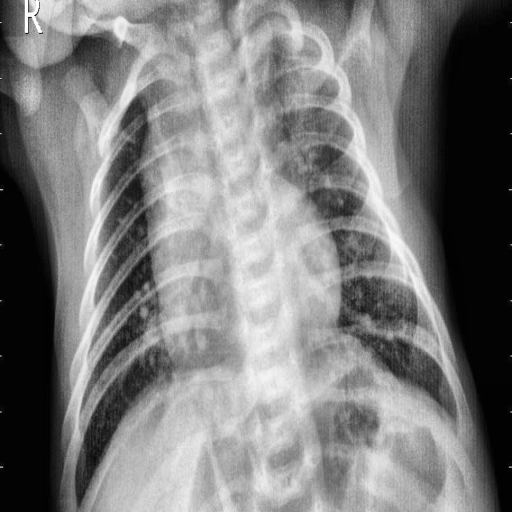
Finding: PNEUMONIA